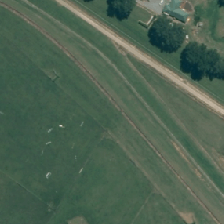
Land cover: urban_parkland